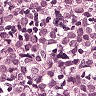
Metastatic tissue present: yes